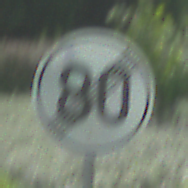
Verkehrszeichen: EndeGeschwindigkeit80
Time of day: Midday
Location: Outdoor (Nature)
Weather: PartlyCloudy
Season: NotSpecified
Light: Natural